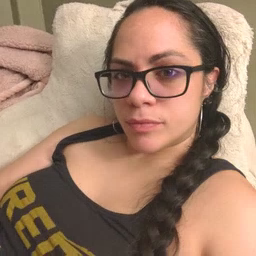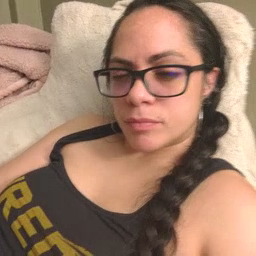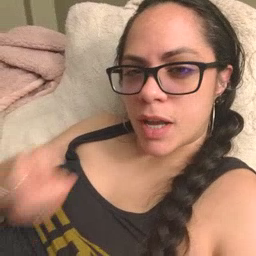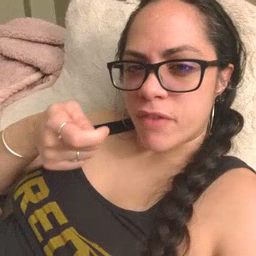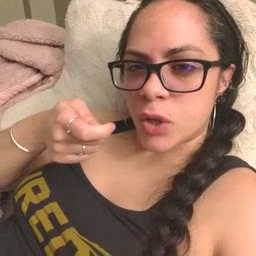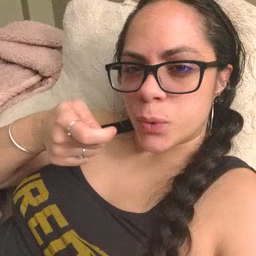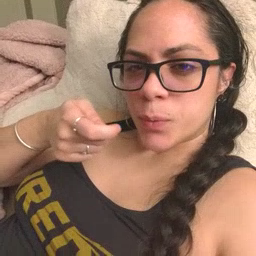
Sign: vacuum